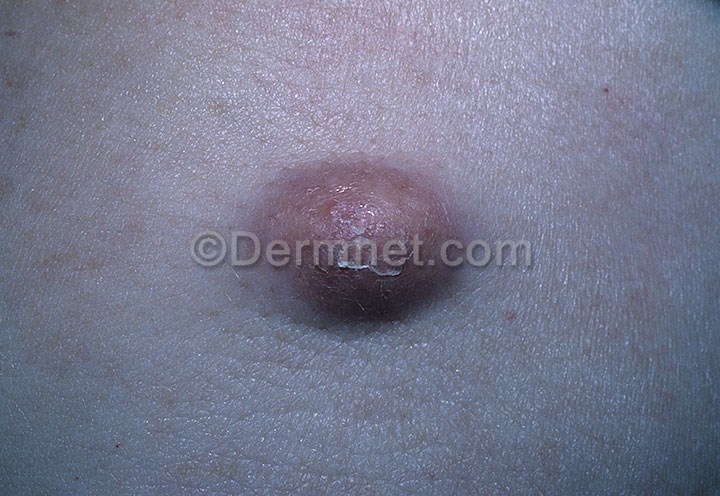
Disease: Seborrheic Keratoses and other Benign Tumors